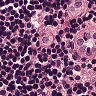
Metastatic tissue present: no